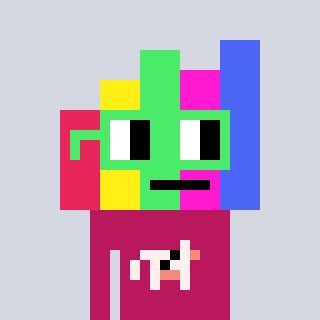
a pixel art character with square light green glasses, a bar chart-shaped head and a darkpink-colored body on a cool background